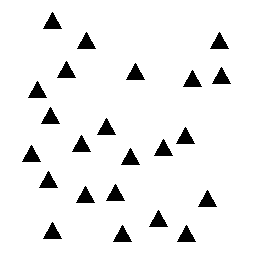
Squares: 0
Triangles: 23
Stars: 0
Total shapes: 23